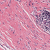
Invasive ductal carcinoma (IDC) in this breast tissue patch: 0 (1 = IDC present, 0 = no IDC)